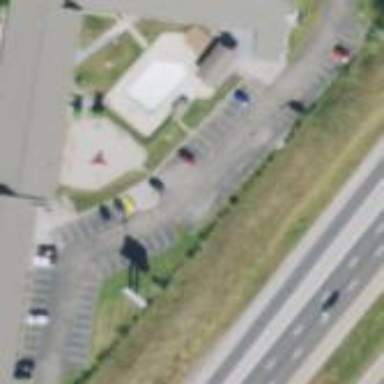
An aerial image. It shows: Parking area with surface.